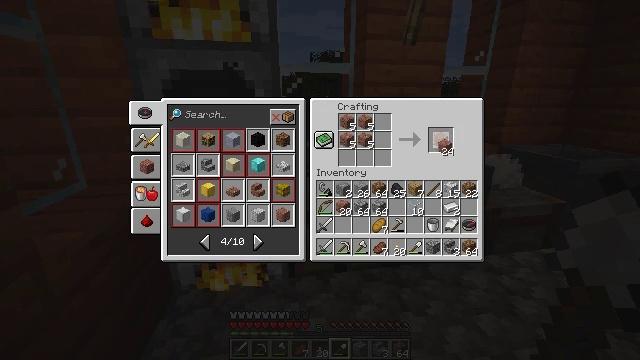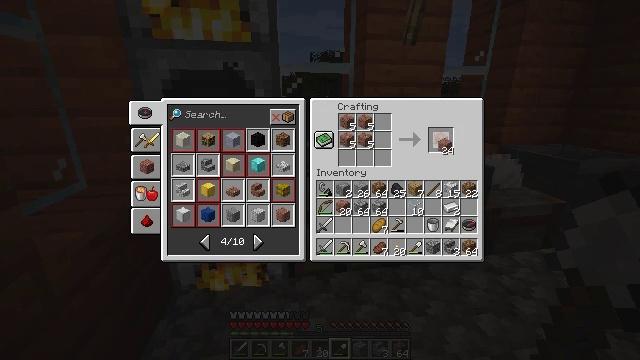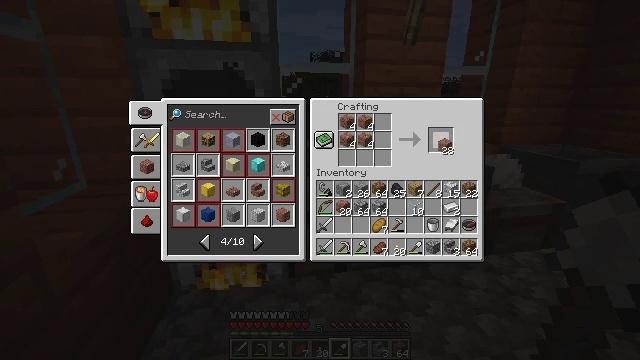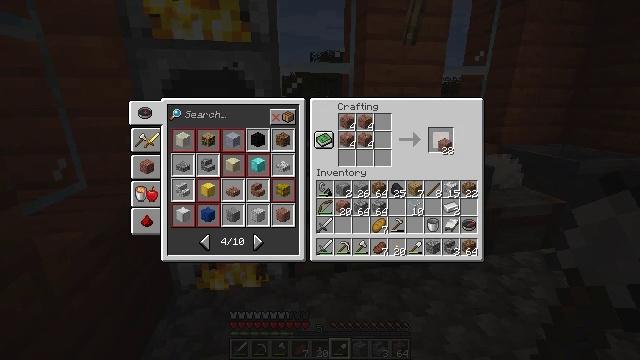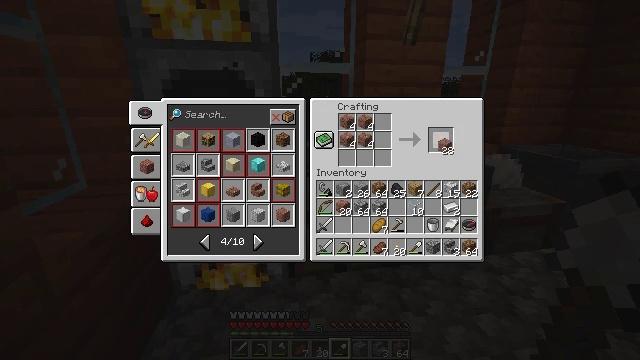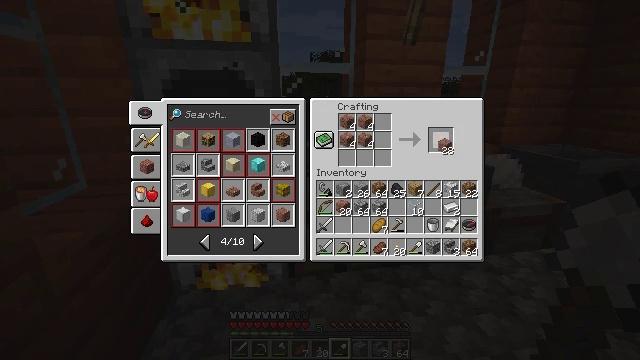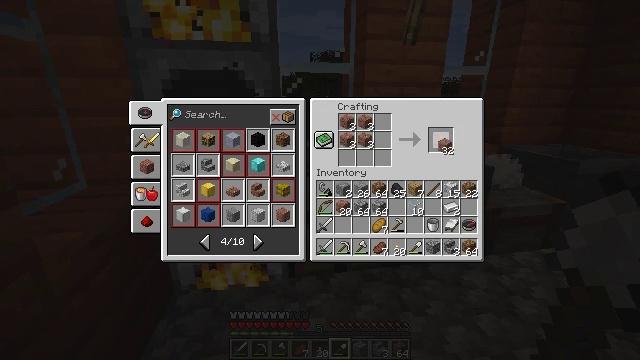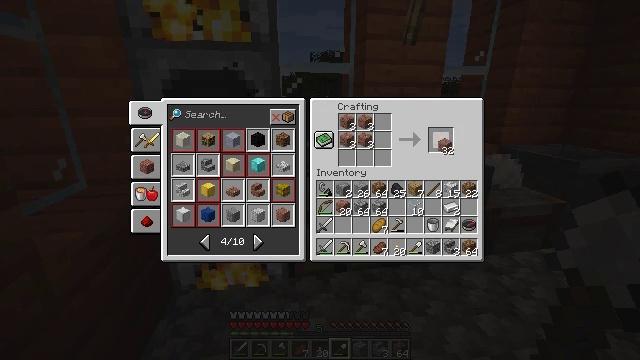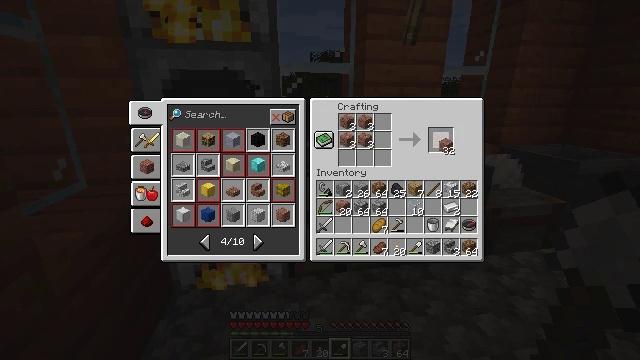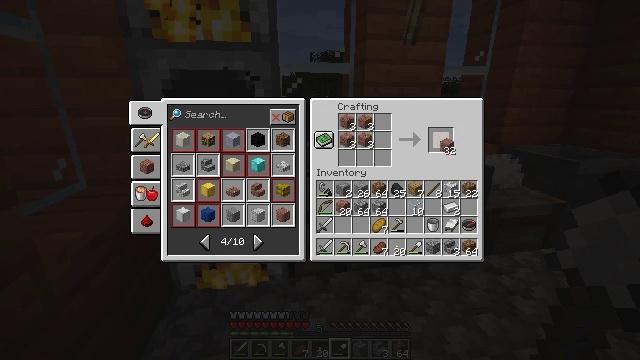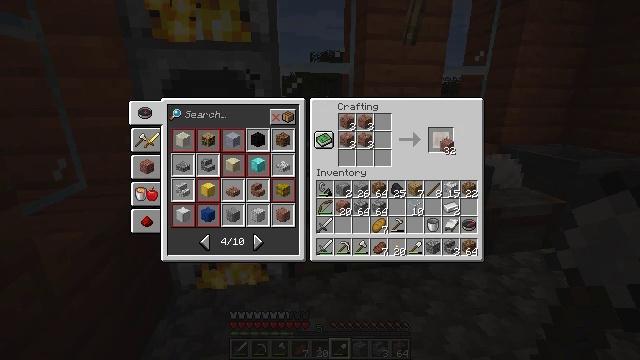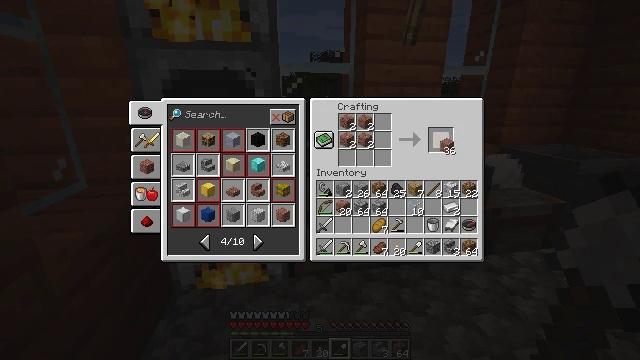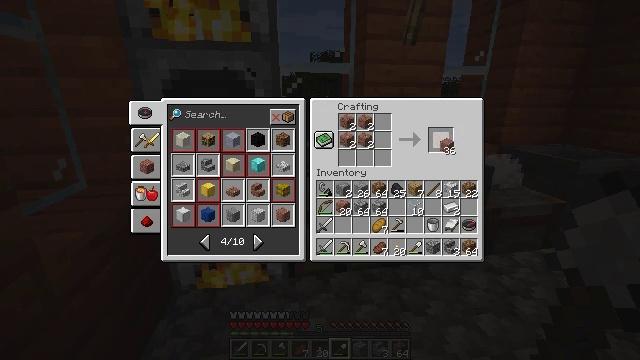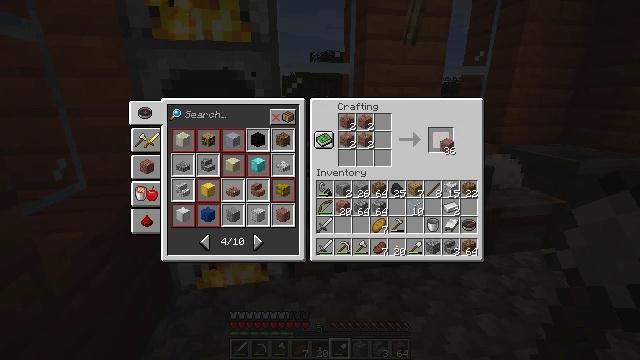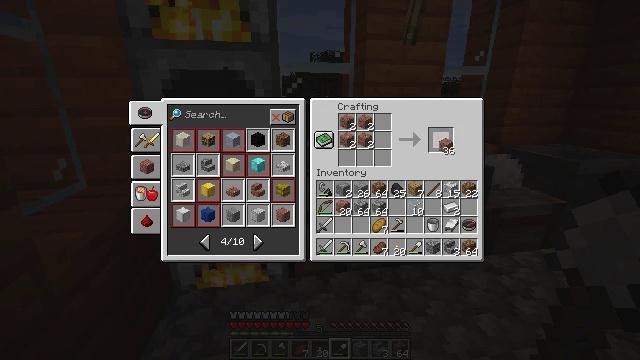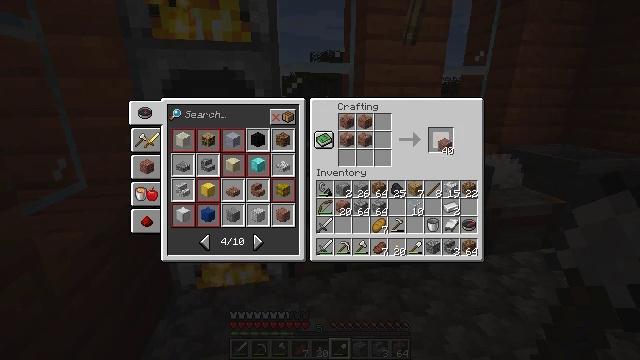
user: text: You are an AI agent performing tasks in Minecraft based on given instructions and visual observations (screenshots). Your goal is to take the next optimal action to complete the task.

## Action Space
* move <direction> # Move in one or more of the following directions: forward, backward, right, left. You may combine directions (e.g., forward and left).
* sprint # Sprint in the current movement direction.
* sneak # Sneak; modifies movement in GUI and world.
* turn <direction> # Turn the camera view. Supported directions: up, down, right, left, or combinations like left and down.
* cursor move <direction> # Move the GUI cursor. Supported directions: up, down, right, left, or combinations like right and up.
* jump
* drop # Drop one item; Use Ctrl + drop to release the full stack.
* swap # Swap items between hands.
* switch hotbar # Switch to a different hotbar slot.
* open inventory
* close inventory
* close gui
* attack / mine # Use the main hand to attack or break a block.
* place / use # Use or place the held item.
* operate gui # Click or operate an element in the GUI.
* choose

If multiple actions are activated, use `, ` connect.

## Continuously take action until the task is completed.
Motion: motion action
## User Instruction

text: Create polished granite using the crafting table.
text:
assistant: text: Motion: attack / mine
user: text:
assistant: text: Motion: no_op
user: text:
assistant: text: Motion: attack / mine
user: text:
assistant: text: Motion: attack / mine
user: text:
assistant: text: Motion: attack / mine
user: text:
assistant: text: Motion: no_op
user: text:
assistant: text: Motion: no_op
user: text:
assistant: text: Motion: attack / mine
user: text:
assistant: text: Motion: attack / mine
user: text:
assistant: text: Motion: attack / mine
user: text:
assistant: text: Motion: no_op
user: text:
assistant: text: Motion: attack / mine
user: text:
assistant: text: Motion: attack / mine
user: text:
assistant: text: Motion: attack / mine
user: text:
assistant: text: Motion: no_op
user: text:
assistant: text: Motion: attack / mine
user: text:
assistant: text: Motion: attack / mine
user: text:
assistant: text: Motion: attack / mine
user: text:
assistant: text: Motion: attack / mine
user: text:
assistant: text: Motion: no_op
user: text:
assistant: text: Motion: attack / mine
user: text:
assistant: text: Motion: attack / mine
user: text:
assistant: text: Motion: attack / mine
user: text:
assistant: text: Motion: no_op
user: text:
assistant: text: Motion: no_op